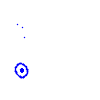
Particle: kaon